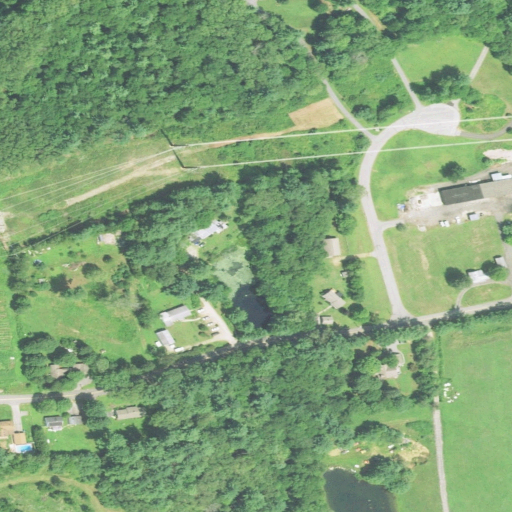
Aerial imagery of valley in Connecticut named Mansfield Hollow containing low intensity development, woody wetlands, open development, pasture, mixed forest, deciduous forest, shrub, medium intensity development, high intensity development, and open water